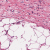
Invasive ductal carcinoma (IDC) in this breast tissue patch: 0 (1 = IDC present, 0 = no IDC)